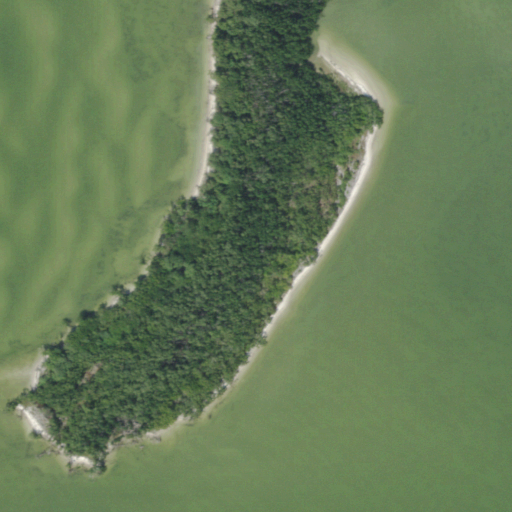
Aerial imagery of island in Florida named Plover Key containing open water, herbaceous wetlands, and woody wetlands